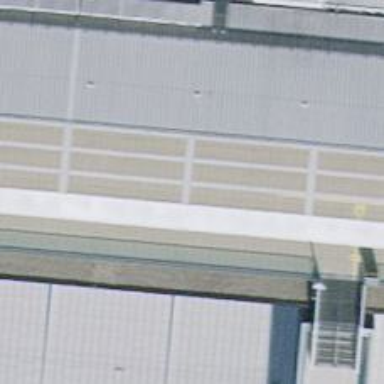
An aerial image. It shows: Airport gate.